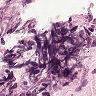
Metastatic tissue present: no